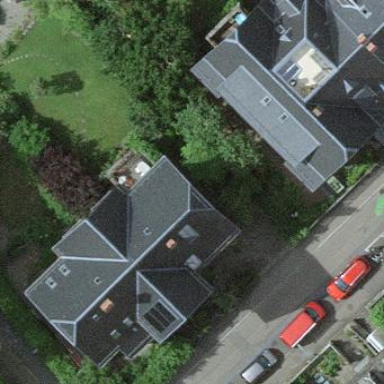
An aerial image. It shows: Residential building.